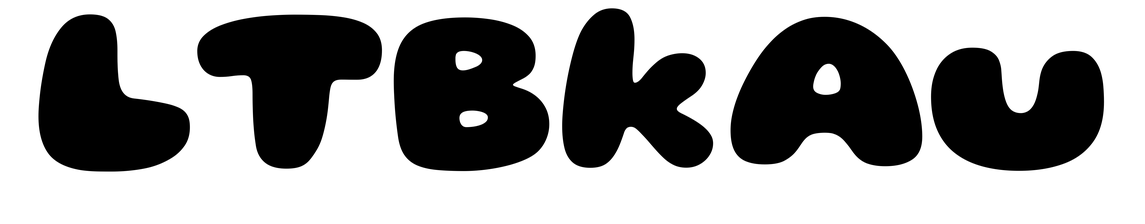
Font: Gluten_Black